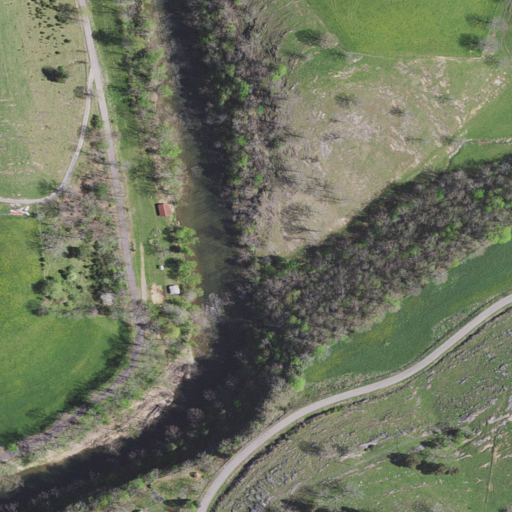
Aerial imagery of valley in Virginia named Patrick Hollow containing pasture, deciduous forest, open development, grassland, open water, low intensity development, mixed forest, medium intensity development, and evergreen forest